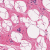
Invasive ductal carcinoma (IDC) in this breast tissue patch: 0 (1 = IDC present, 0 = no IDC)